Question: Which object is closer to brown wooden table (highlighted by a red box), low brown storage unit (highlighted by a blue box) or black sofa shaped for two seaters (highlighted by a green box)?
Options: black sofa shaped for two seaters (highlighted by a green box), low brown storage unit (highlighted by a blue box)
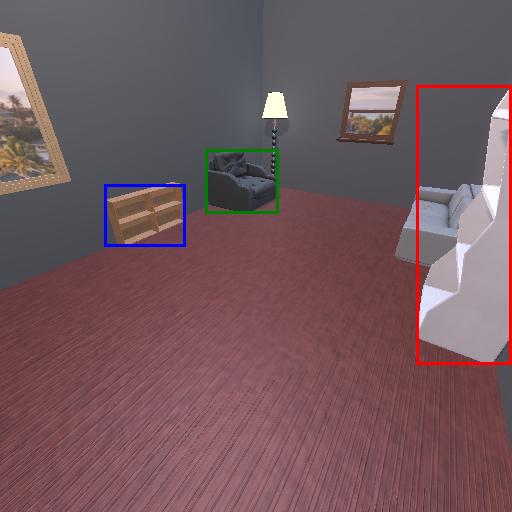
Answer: black sofa shaped for two seaters (highlighted by a green box)